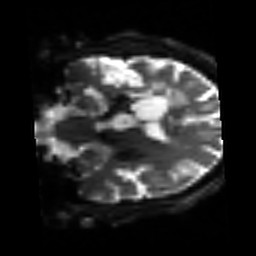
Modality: sbref
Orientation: coronal
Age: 59
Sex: male
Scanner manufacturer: siemens
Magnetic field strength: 3 T
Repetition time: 3.2 s
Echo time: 0.081 s